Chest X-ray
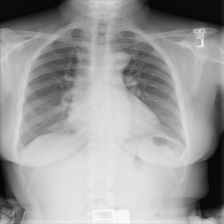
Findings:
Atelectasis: negative
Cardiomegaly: negative
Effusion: negative
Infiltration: negative
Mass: negative
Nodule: negative
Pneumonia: negative
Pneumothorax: negative
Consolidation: negative
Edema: negative
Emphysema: negative
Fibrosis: negative
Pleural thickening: negative
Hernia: negative